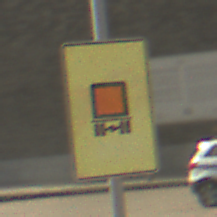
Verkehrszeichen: KennzeichnungspflichtigeFahrzeugeGefaehrlicheGueterOhnePfeilsymbol
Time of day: MorningAfternoon
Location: Outdoor (Suburban)
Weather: Clear
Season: NotSpecified
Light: Natural